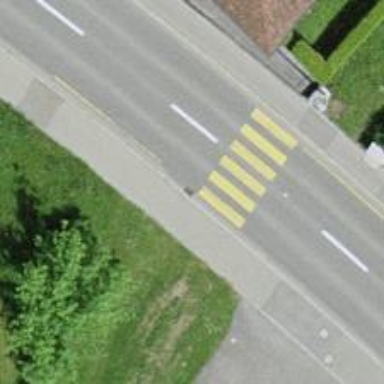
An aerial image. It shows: Uncontrolled road crossing.